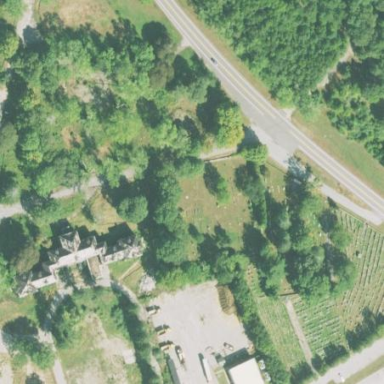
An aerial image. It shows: Cemetery.